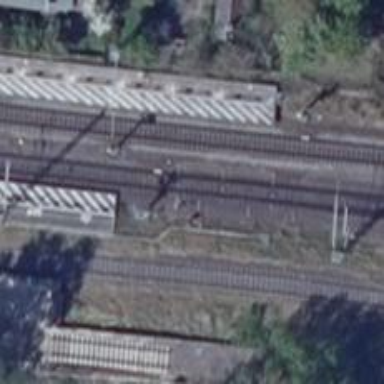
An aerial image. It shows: Railway switch with the turnout side on the right.